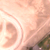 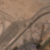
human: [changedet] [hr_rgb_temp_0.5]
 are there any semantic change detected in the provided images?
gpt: A new street was built in the desert.